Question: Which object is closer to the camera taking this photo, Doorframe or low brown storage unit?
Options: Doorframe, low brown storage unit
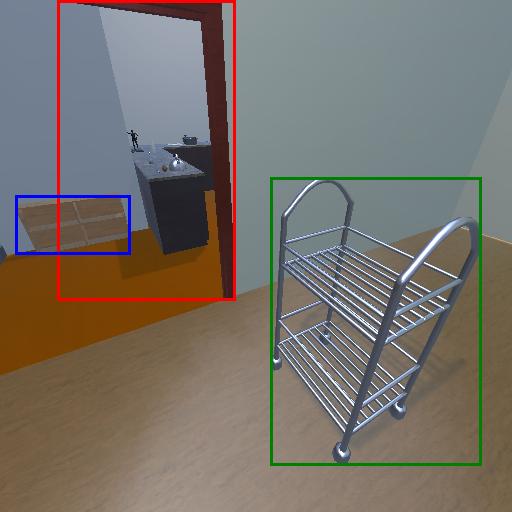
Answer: Doorframe